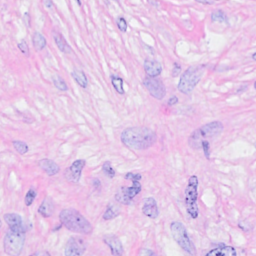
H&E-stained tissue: Breast